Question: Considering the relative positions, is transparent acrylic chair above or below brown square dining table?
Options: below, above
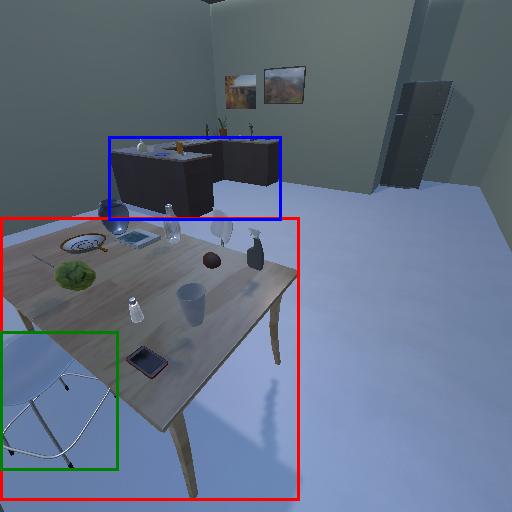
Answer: below